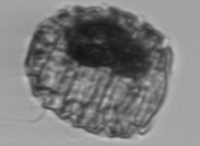
Label: Polykrikos